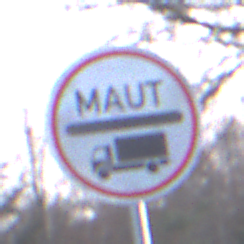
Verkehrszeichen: Mautpflicht
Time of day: MorningAfternoon
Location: Outdoor (Nature)
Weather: PartlyCloudy
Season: NotSpecified
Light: Natural